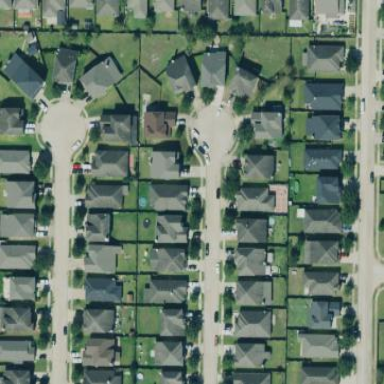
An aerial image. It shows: Neighbourhood with single-family residential houses.